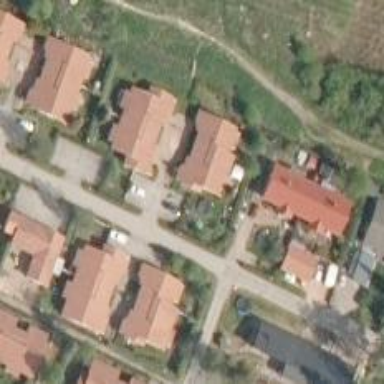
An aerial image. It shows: Residential road designated as connection path.